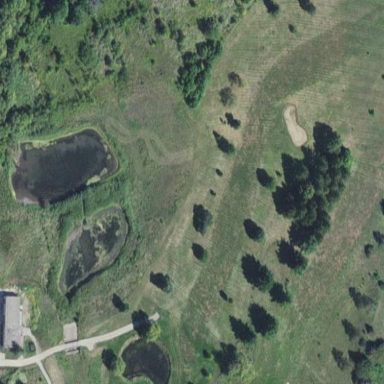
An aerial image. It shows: Rough area on grassy golf course.